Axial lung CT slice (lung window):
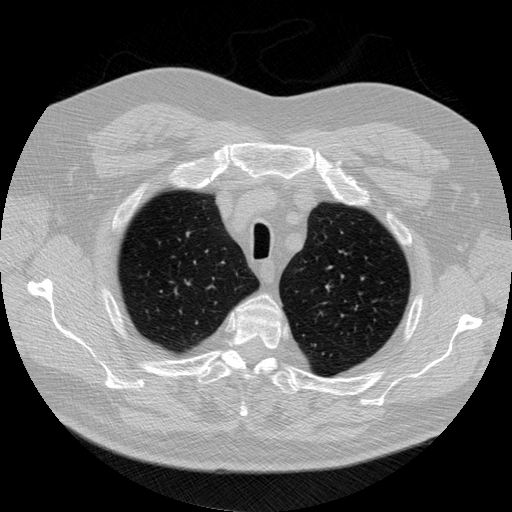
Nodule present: no